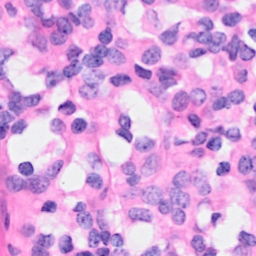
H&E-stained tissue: Breast